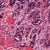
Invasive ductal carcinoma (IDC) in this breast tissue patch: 1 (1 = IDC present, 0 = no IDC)